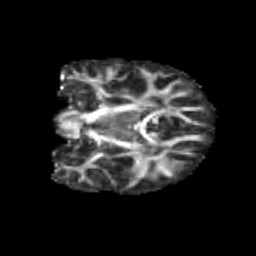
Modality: FA
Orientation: coronal
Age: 10
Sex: female
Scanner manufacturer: siemens
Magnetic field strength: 3 T
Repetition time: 3.8 s
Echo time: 0.07 s